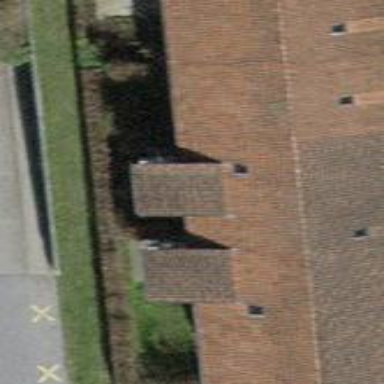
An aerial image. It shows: Building with apartments featuring tiled roof.